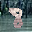
Label: 8